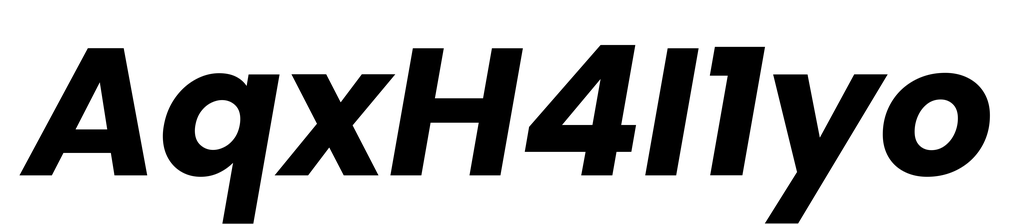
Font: Poppins-BoldItalic